Interaction volume radius: 10 \u00c5
Interaction volume height: 25 \u00c5
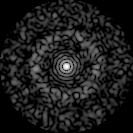
Disorder parameter: 0.8448